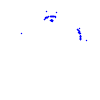
Particle: pion